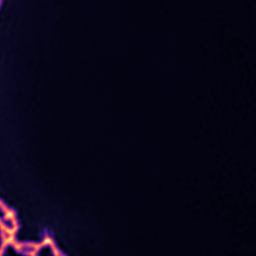
Label: Super-resolution ER image